Here is the envelope spectrum of one vibration snapshot from a rolling-element bearing, with each characteristic fault-frequency family marked on the frequency axis. What is the most likely bearing condition (normal, inner_race, outer_race, ball)?
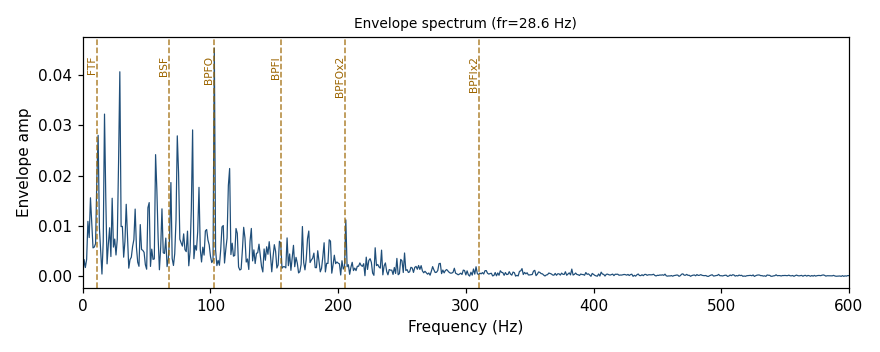
Answer: outer_race